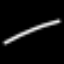
Label: line